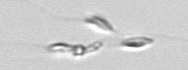
Label: Dinobryon